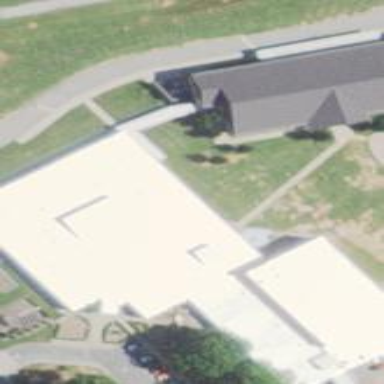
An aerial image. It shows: School building.